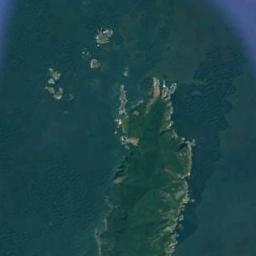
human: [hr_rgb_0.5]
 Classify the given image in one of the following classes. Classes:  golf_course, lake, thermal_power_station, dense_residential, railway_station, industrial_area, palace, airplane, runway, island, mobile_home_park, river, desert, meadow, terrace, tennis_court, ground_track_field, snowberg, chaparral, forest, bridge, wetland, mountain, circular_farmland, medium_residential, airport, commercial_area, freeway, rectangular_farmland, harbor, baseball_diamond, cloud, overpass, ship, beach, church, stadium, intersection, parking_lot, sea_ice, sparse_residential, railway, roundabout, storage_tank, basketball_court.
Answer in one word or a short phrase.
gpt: island